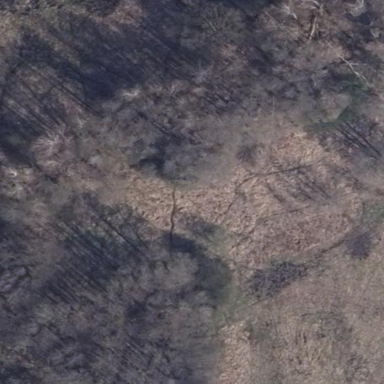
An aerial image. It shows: Forest area.